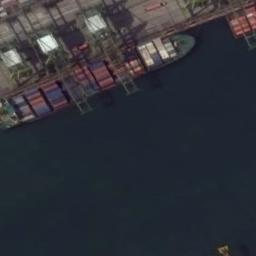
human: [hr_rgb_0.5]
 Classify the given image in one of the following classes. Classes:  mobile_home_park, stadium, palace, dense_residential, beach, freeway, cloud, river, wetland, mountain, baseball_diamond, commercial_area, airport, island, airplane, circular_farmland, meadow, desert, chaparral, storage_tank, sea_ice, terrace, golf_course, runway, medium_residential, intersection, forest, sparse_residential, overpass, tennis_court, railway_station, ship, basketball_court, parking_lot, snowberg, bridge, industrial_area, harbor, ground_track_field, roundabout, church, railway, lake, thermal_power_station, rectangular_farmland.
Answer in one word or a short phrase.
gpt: ship